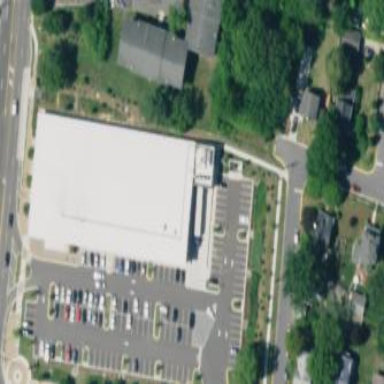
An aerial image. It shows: Commercial building housing supermarket.